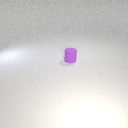
small purple rubber cylinder